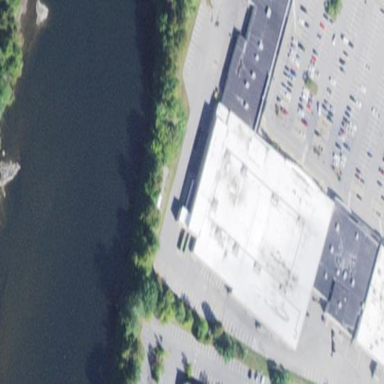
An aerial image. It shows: Department store building.